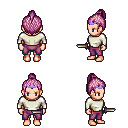
a pixel art fantasy rpg character, female body template, human, light skin, white long-sleeve shirt, magenta pants, pink short topknot hairstyle, purple tiara, dagger, four views (front, back, left, right), 2x2 character sprite sheet, small pixel art, hard edges, no anti-aliasing